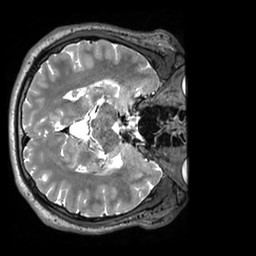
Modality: T2w
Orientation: axial
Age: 30
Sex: male
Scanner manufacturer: siemens
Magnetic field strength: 3 T
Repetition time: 3.2 s
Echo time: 0.408 s